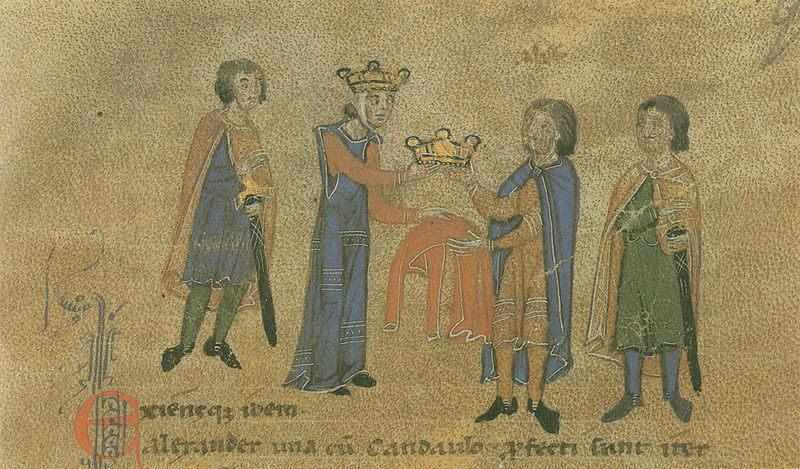
Titel: Alexanderroman
Institution: Leipzig, Stadtbibliothek
Schlagwörter: blau, umhang, gelb, grün, braun, hintergrund, kleid, männer, schwarz, rot, tuch, augen, blicke, diener, bild, gewand, gold, mantel, adel, gewänder, krone, schrift, papier, schuhe, kissen, könig, soldaten, überwurf, vier, gepunktet, schwert, schwerter, text, initiale, ritter, pergament, mittelalter, krönung, majestät, übergabe, königin, macht, fresko, kronen, latein, buchmalerei, zeugen, knappen